Interaction volume radius: 5 \u00c5
Interaction volume height: 20 \u00c5
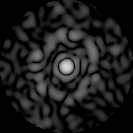
Disorder parameter: 0.8546